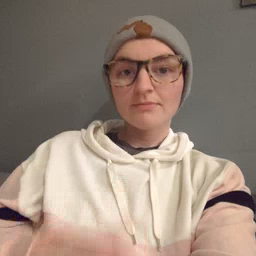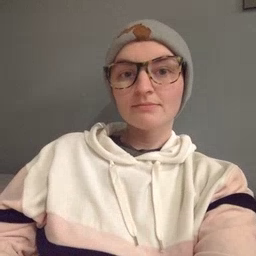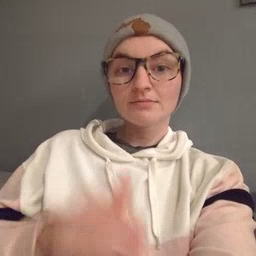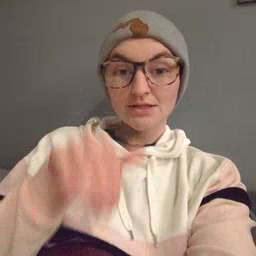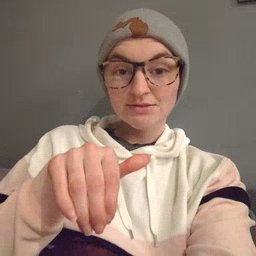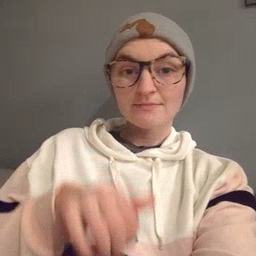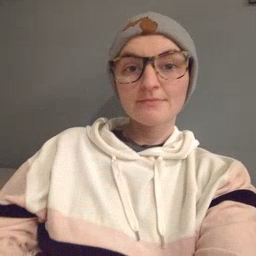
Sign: night